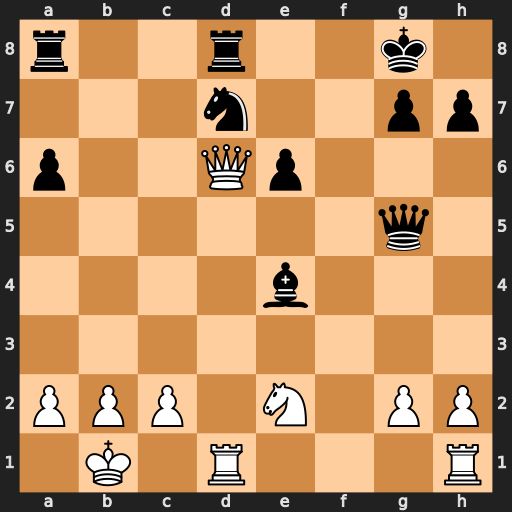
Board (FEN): r2r2k1/3n2pp/p2Qp3/6q1/4b3/8/PPP1N1PP/1K1R3R
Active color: w
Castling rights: -
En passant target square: -
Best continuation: Qxe6+ Kh8 Qxe4